Question: Find the horizontal coordinate of the first time the ball hits the ground. The result is rounded down to the nearest integer. Note that when a collision occurs, there is no horizontal energy loss, and the vertical speed is reduced to 0.9 times the original speed.
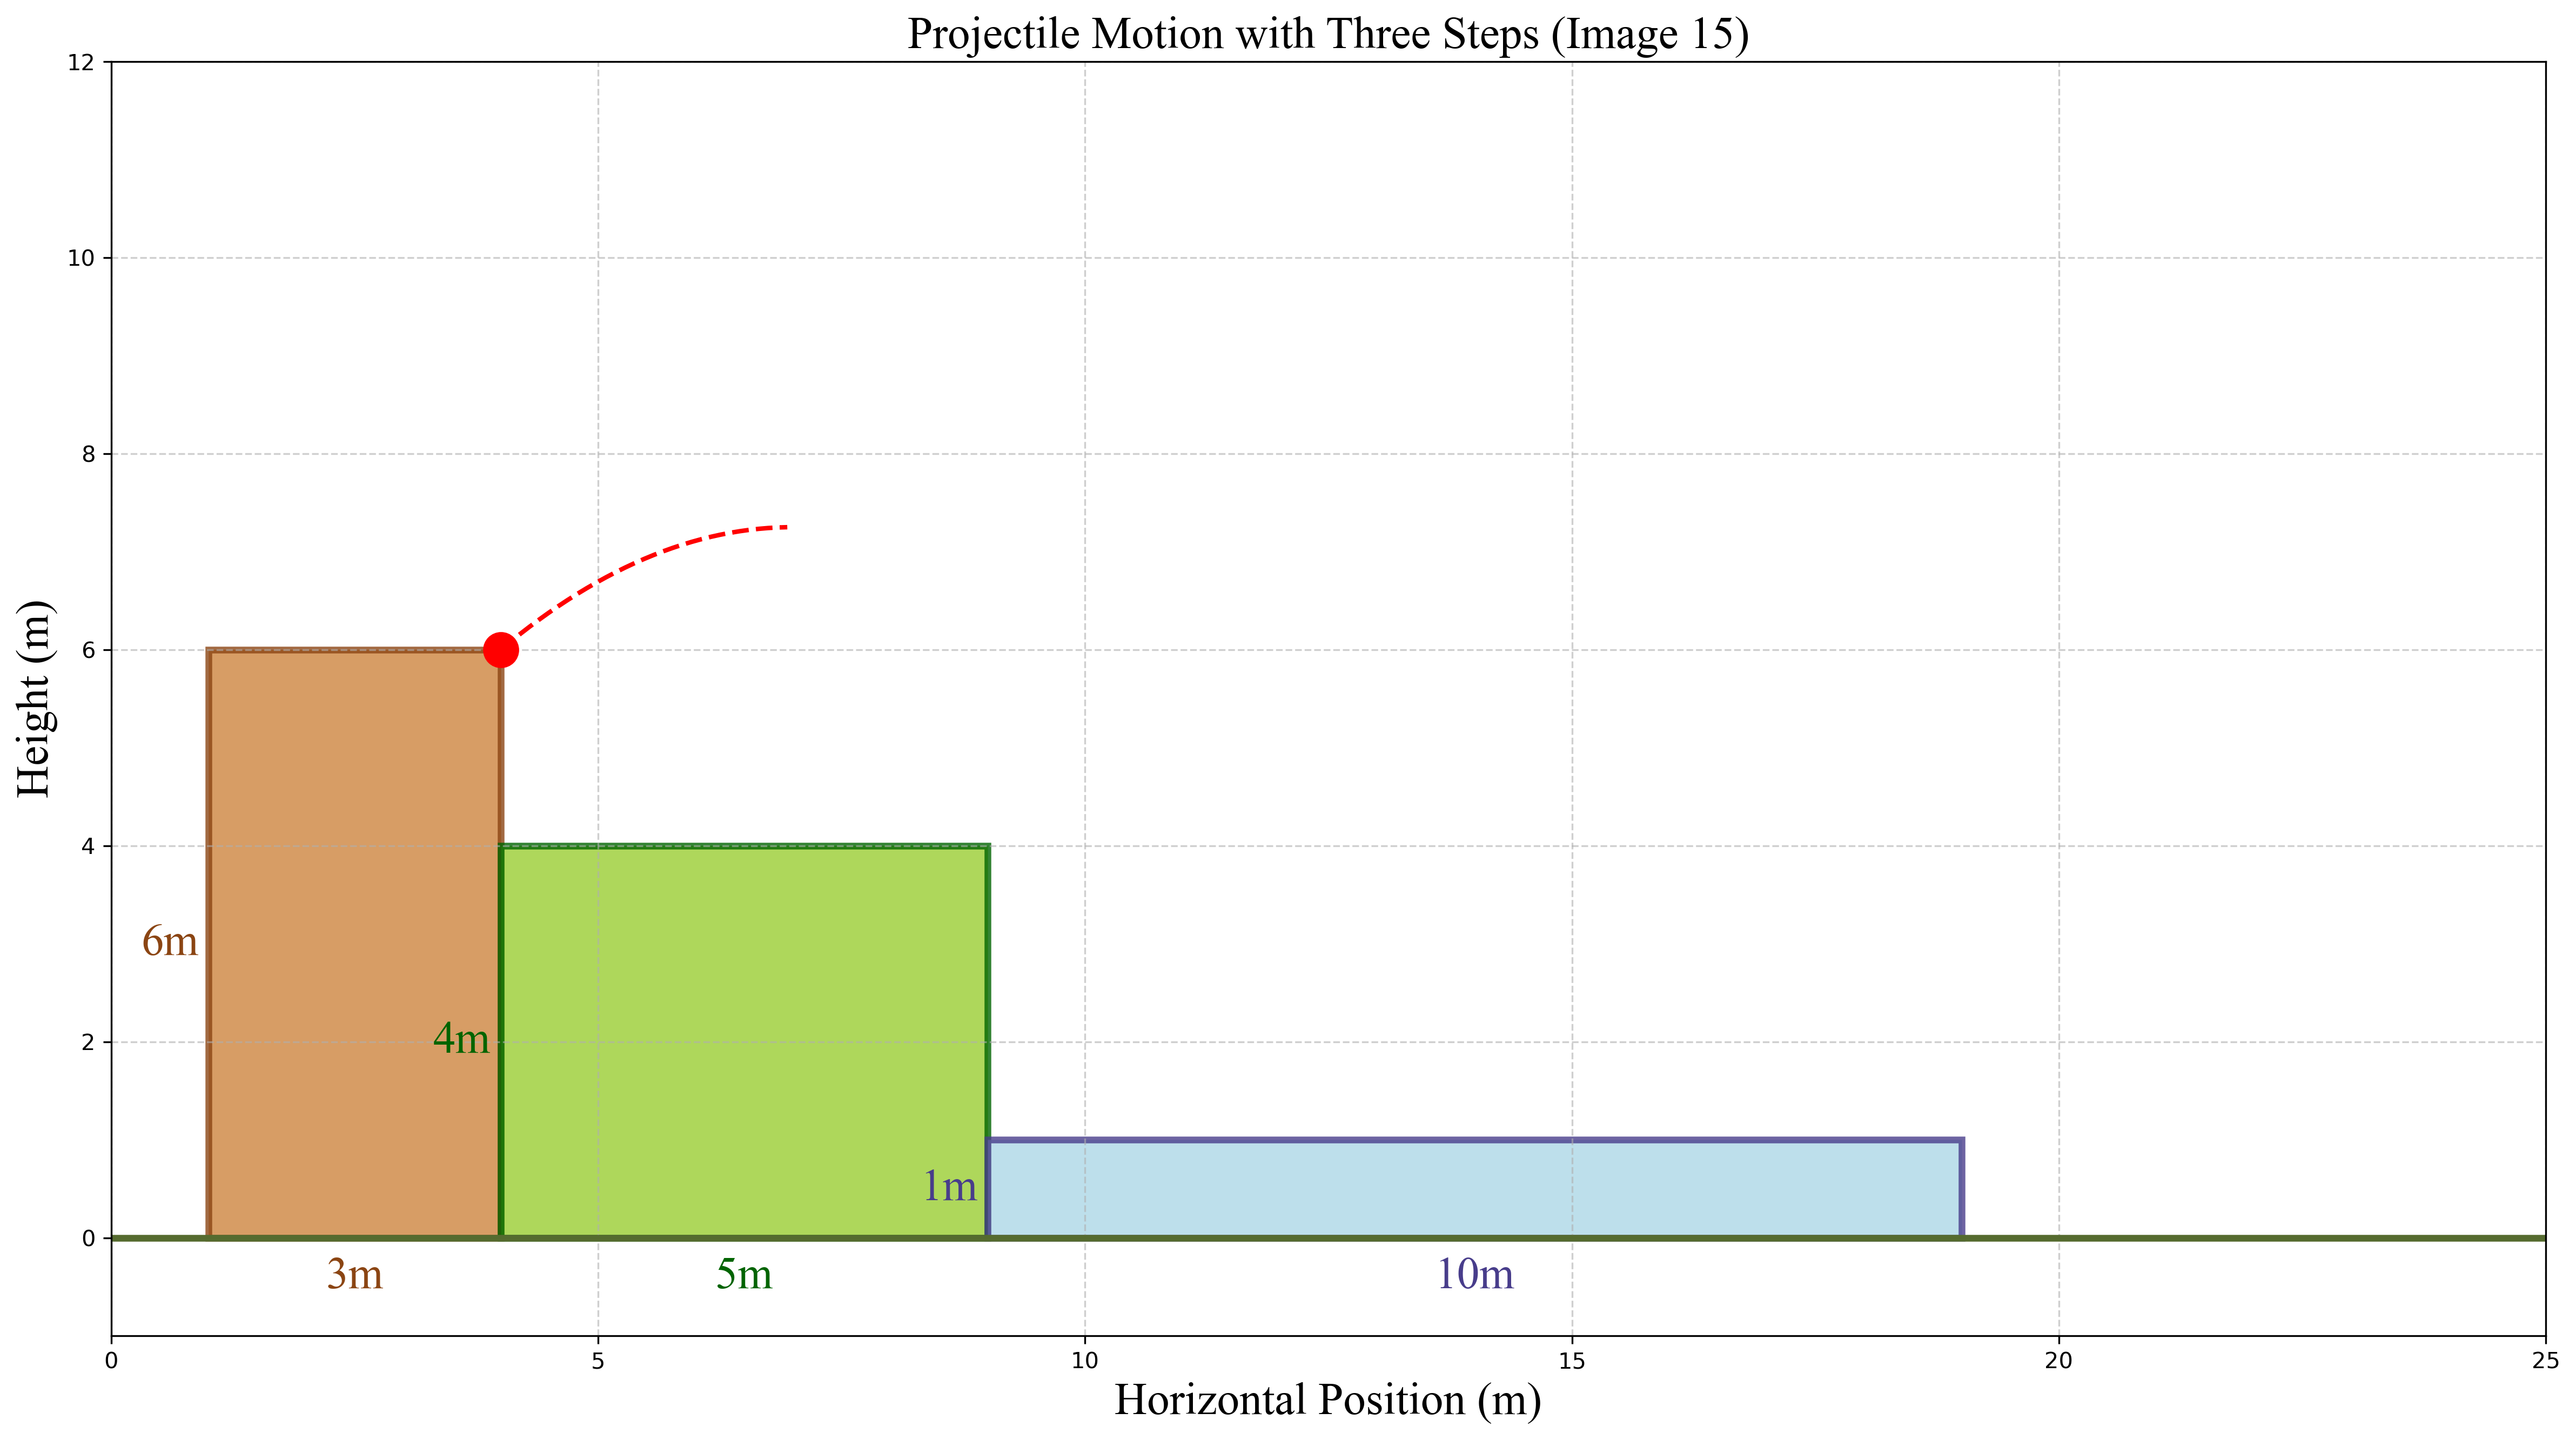
Answer: 26